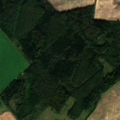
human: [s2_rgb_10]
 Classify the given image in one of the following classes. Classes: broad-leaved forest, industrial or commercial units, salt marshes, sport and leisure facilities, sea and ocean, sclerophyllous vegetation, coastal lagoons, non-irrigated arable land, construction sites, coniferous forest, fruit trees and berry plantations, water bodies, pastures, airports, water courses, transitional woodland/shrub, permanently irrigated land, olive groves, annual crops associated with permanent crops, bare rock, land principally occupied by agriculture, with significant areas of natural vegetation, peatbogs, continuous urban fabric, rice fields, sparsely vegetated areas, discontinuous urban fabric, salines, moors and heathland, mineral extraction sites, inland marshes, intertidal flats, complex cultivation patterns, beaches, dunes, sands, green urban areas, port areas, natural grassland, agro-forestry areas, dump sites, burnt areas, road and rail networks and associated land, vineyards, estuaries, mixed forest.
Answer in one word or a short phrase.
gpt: non-irrigated arable land, coniferous forest, mixed forest, transitional woodland/shrub